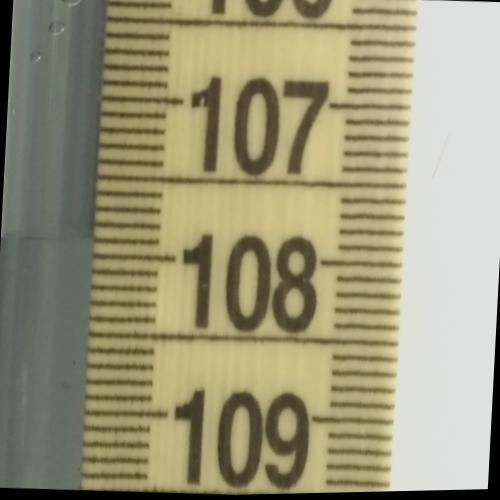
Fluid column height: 107.9 cm